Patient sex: M
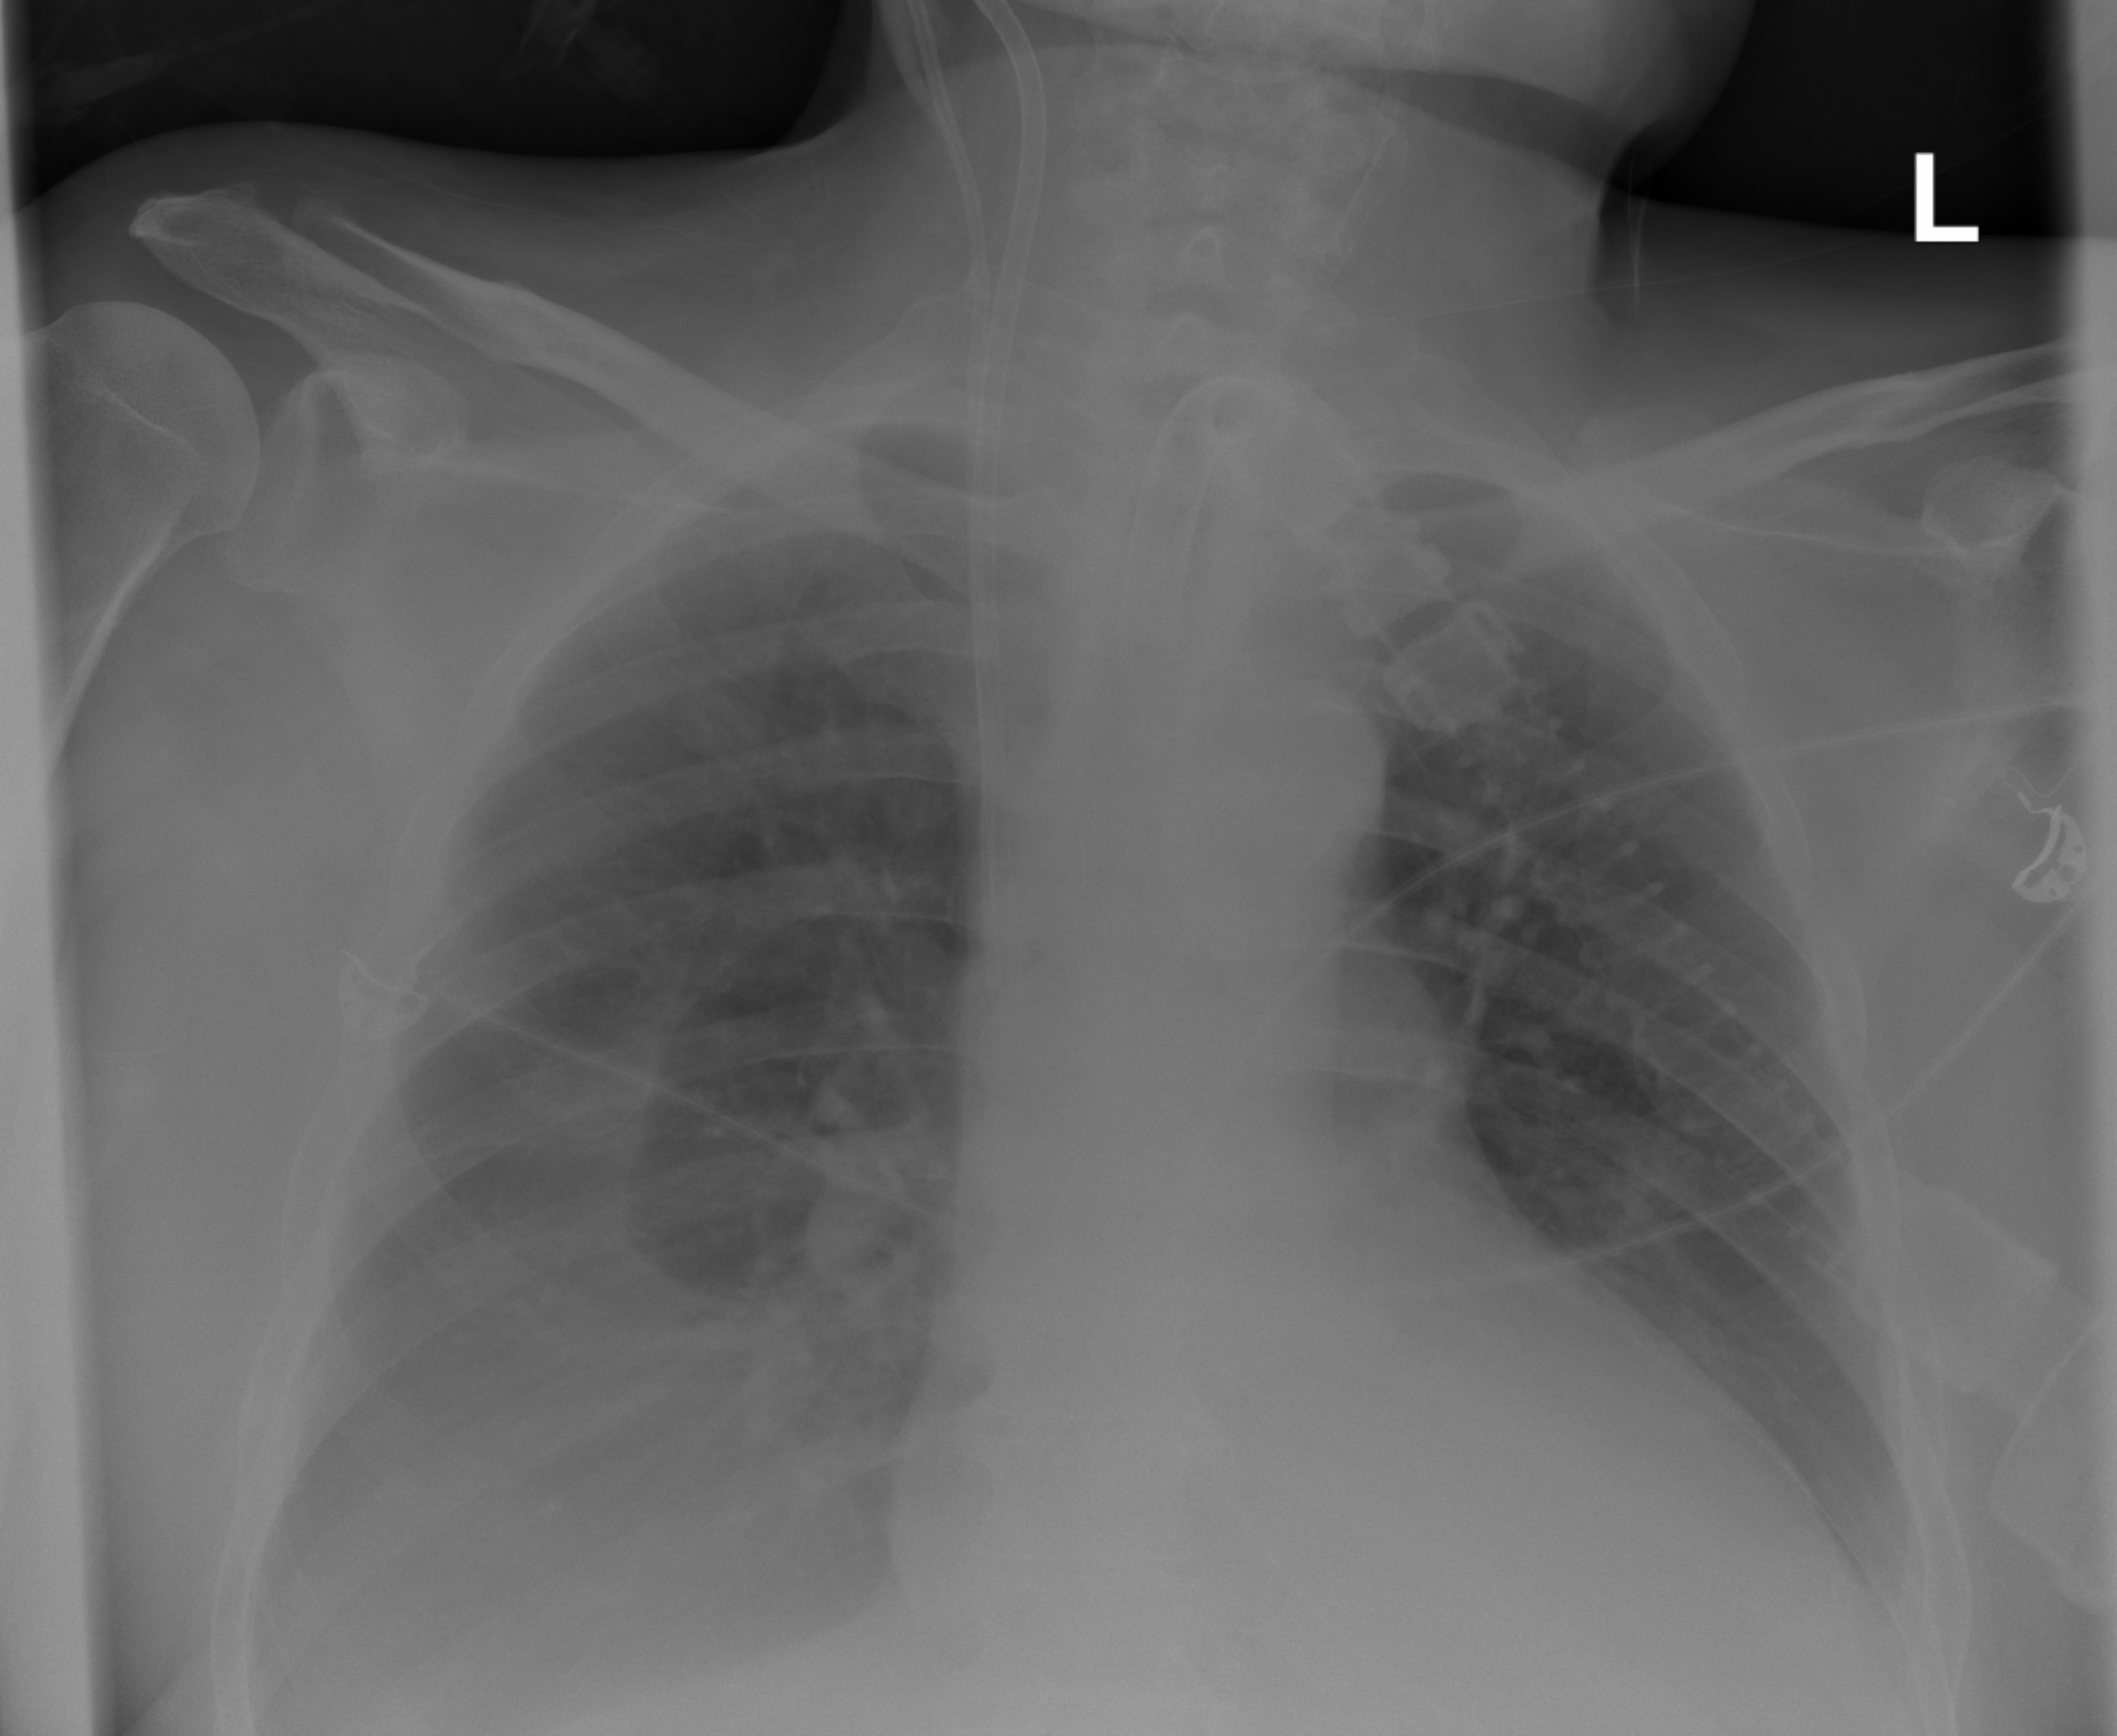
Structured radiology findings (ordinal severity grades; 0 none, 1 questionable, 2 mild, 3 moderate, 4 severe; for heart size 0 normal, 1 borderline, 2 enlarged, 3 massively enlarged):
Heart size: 2
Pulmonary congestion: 2
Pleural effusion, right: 2
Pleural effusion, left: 0
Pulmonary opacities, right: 0
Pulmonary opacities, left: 0
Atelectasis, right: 2
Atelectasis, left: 0